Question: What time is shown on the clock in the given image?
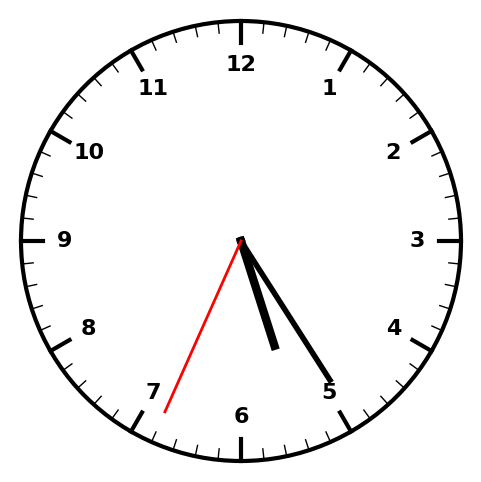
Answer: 05:24:34